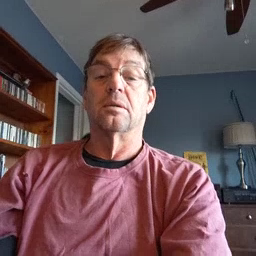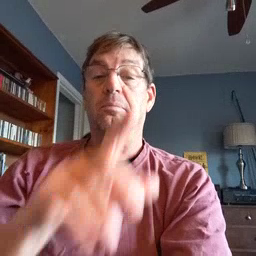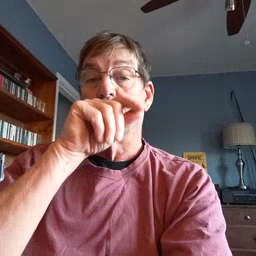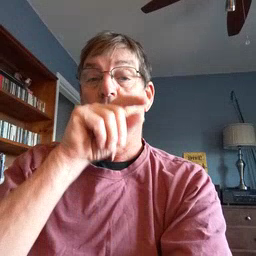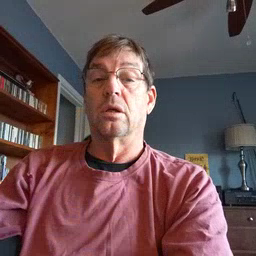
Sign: bird